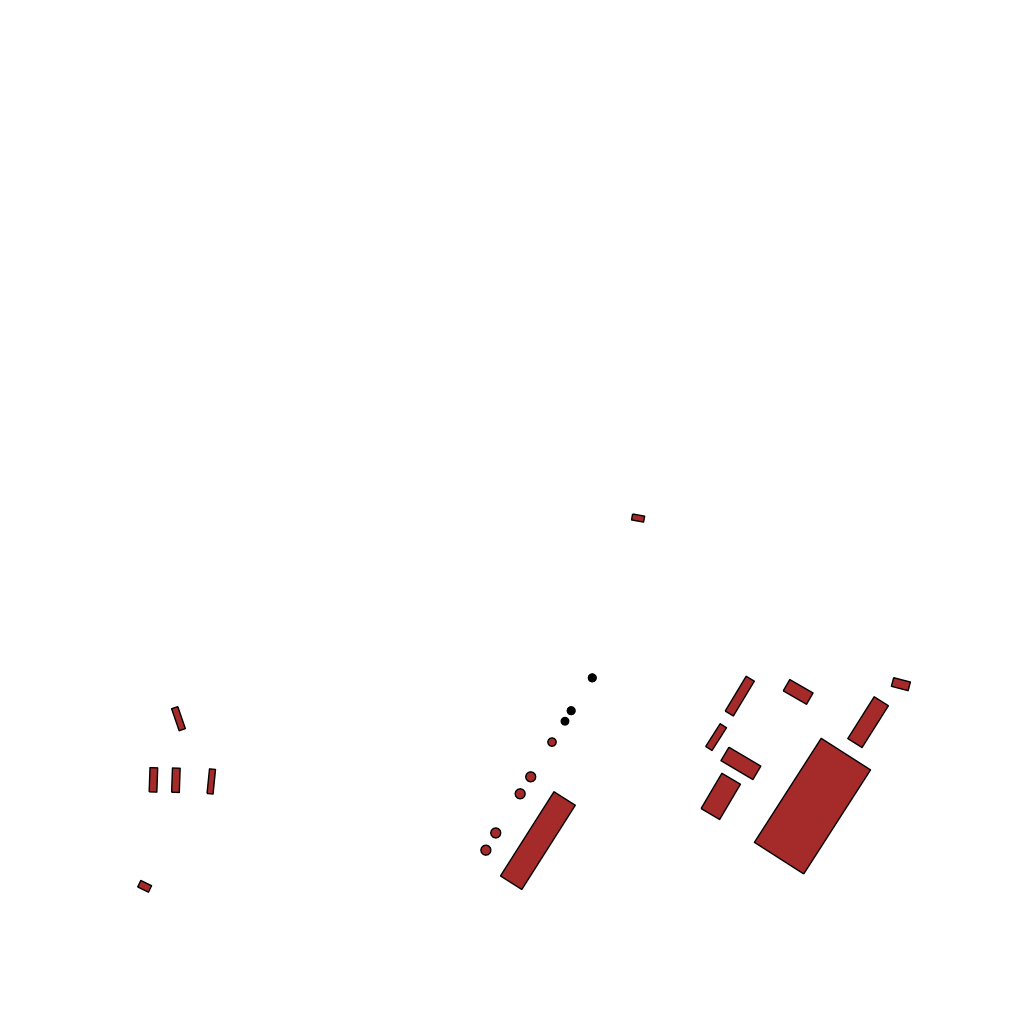
Tags: overhead vector_map, industrial, recreation, individual_rise, density_1, Building, Facility, 1.0 km²